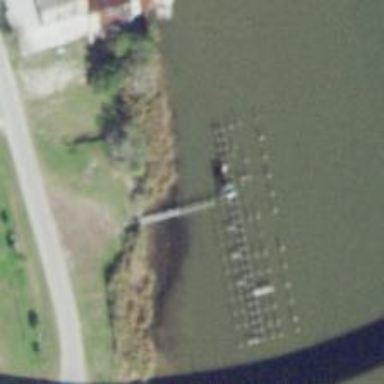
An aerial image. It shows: Commercial mooring pier.